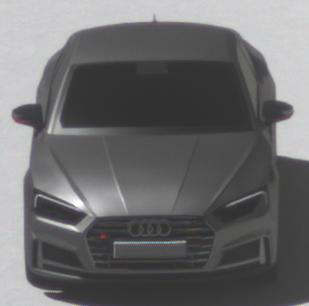
Make: Audi
Model: S5 Sportback
Detailed model: 8T Facelift
Model produced from: 2011
Model produced until: 2016
Doors: 5
Color: gray
Road condition: dry road
Daytime: midday
Contrast: high contrast